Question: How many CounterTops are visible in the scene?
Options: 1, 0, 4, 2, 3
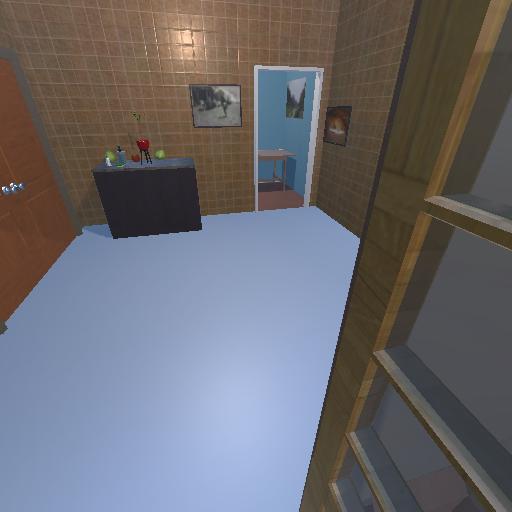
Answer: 1